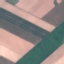
Land use / land cover: AnnualCrop